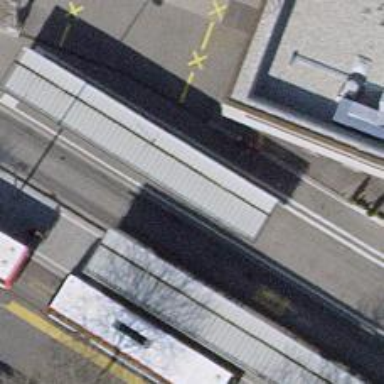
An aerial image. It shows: Bus stop with sheltered platform for public transport.